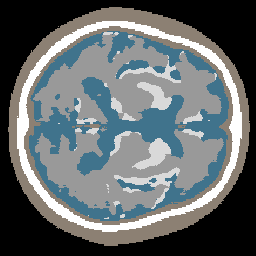
Label: no_lesion